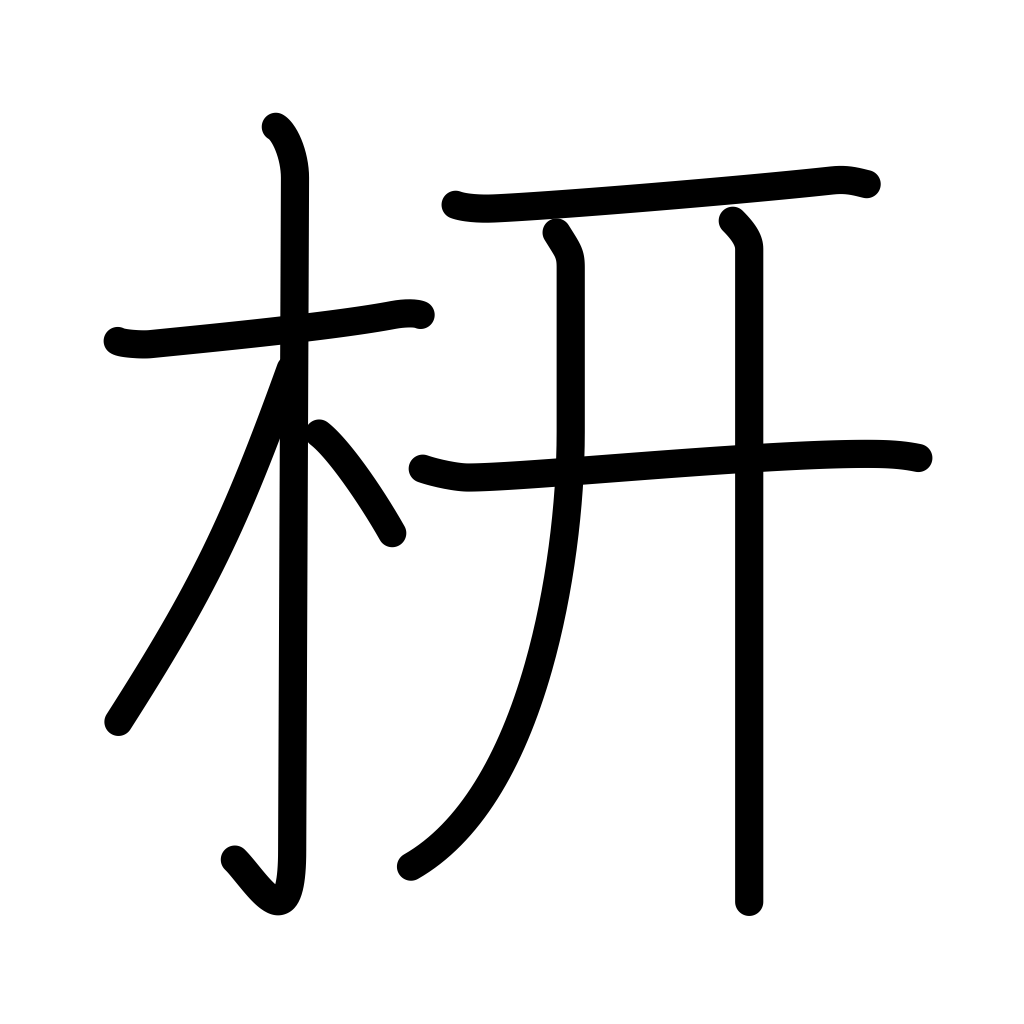
Meaning: rafter, place name